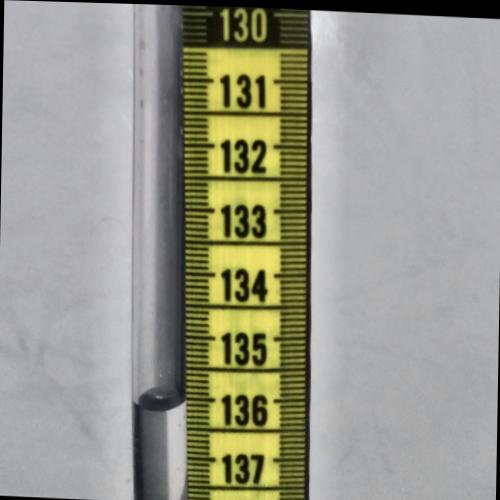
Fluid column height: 136.1 cm